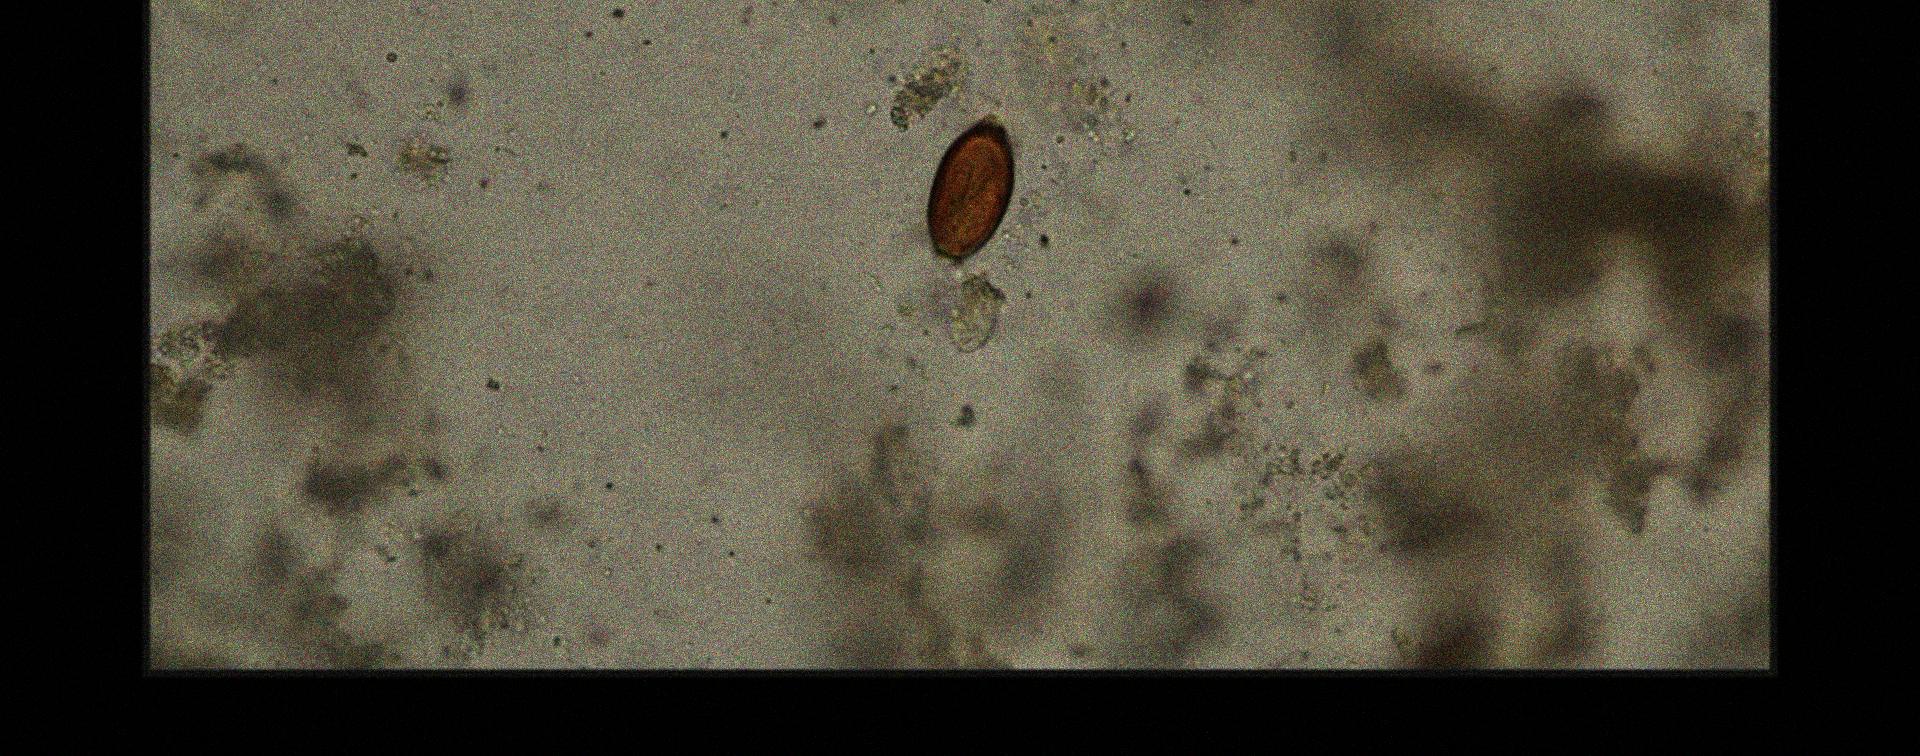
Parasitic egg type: Trichuris trichiura